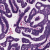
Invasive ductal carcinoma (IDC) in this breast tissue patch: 1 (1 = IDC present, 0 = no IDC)